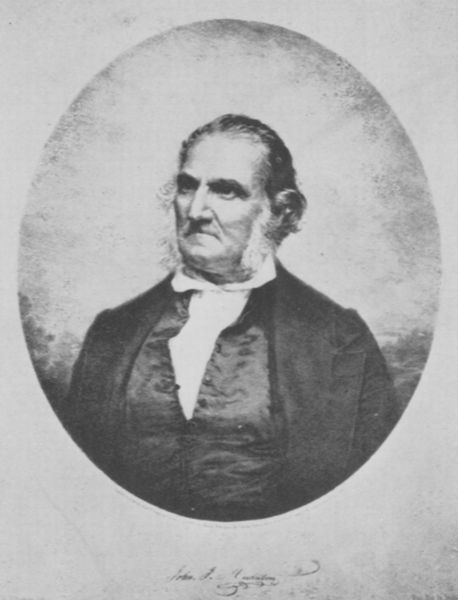
Titel: John J. Audubon
Künstler: Mathew B. Brady
Schlagwörter: dunkel, kopf, mann, schatten, weiß, bäume, ausschnitt, brust, frisur, grau, haar, hell, hintergrund, licht, mund, nase, ohr, profil, schwarz, stirn, zeichnung, blick, rock, alt, anzug, bart, hemd, jacke, augen, böse, falten, gesicht, kragen, mensch, samt, bildnis, herr, portrait, porträt, signatur, natur, haare, mantel, pose, augenbrauen, brustbild, kinn, lippen, ohren, seide, wald, kreis, oval, schrift, backen, grafik, draussen, ernst, streng, brauen, büste, finster, glanz, glatze, grimmig, seitenansicht, wange, knöpfe, dreiviertelprofil, jackett, revers, sakko, weste, foto, fotografie, photographie, unterschrift, druck, schwarz-weiss, stich, nd, text, backenbart, koteletten, buschig, kotletten, wissenschaftler, photo, gekämmt, wangenknochen, halbprofil, wams, wichtig, nasenspitze, schmallippig, aufnahme, handschrift, aufgeknöpft, lichtbild, kotlette, blickk, cart visit, koletten